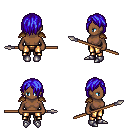
a pixel art fantasy rpg character, female body template, human, dark skin, leather shoulder armor, gold greaves, blue bangs hairstyle, metal boots, spear, four views (front, back, left, right), 2x2 character sprite sheet, small pixel art, hard edges, no anti-aliasing